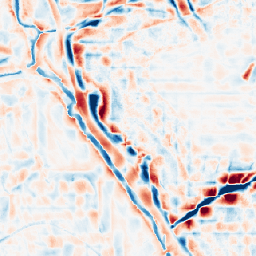
Category: wavelet
Decomposition family: wavelet_biorthogonal
Decomposition parameters: wavelet: bior2.4
level: 4
Upsampling method: area
Upsampling parameters: scale: 4
Upsampling scale: 4